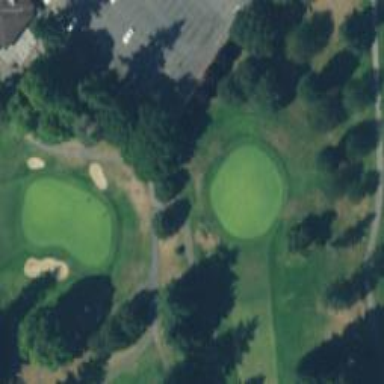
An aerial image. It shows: View of golf hole.